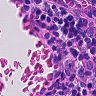
Metastatic tissue present: no